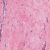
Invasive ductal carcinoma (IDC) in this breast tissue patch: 0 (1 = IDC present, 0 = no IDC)